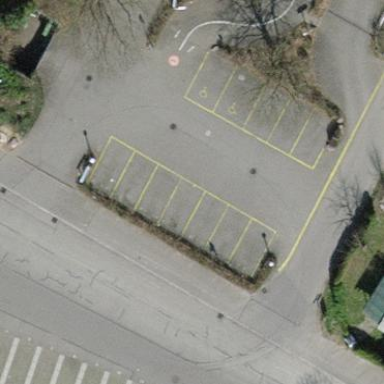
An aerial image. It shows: Parking area with surface.